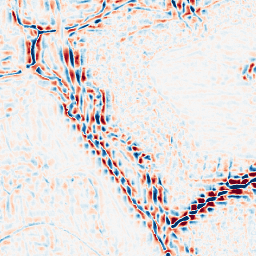
Category: wavelet
Decomposition family: wavelet_reverse_biorthogonal
Decomposition parameters: wavelet: rbio5.5
level: 3
Upsampling method: bilinear
Upsampling parameters: scale: 4
Upsampling scale: 4